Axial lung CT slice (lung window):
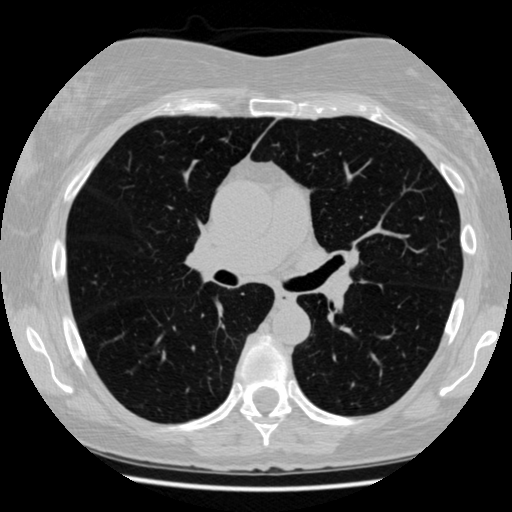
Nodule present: no